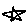
Label: star